Interaction volume radius: 10 \u00c5
Interaction volume height: 15 \u00c5
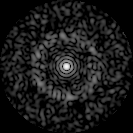
Disorder parameter: 0.8334